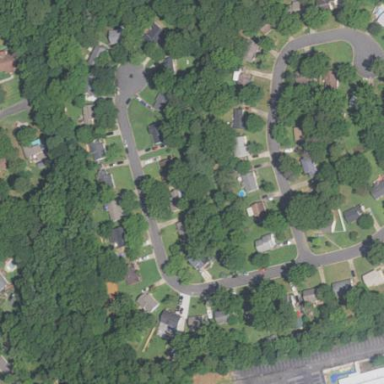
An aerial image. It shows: Residential area composed of single-family homes.